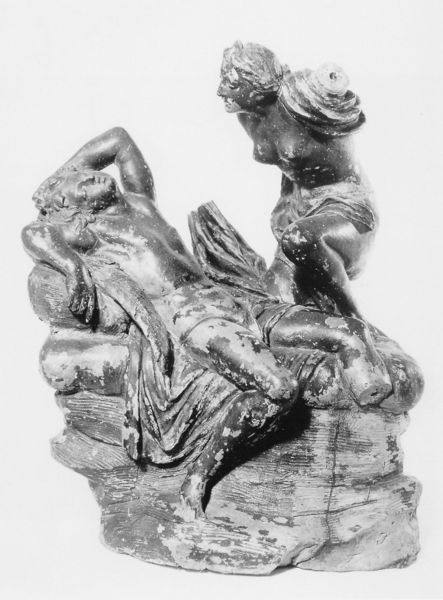
Titel: Amor und Psyche (Bozzetto)
Künstler: Giulio Cartari
Institution: Rom, Museo di Palazzo Venezia
Schlagwörter: akt, felsen, hand, kopf, mann, nackt, umhang, brust, busen, frau, tuch, arm, barock, mensch, tod, haare, klassizismus, paar, locken, skulptur, statue, bein, brüste, liebe, liegen, schlafen, fels, bronze, halbnackt, plastik, rodin, knie, liegend, entblößt, antike, rom, betrachten, liege, jüngling, antik, manierismus, bacchus, toga, ansehen, amor, schäfer, psyche, apollo, michelangelo, latein, bernini, phibe